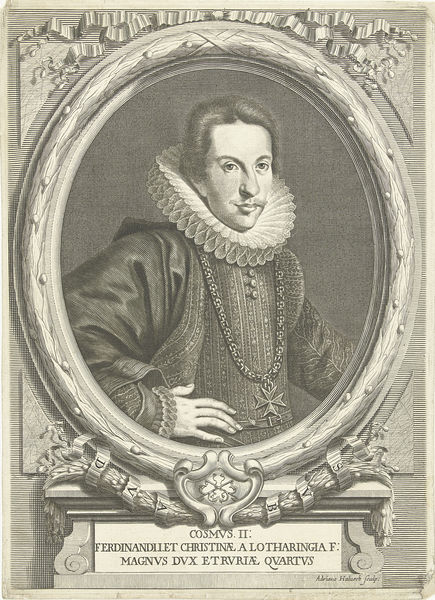
Titel: Portret van Cosimo II de Medici
Künstler: Adriaen Haelwegh
Standort: Amsterdam
Institution: Rijksmuseum
Schlagwörter: mann, grau, gürtel, kragen, porträt, mantel, oval, schrift, kette, schnauzer, druck, orden, kranz, ferdinand, wams, bänder, knöfpe, christine, cosmus ii, lotharingia